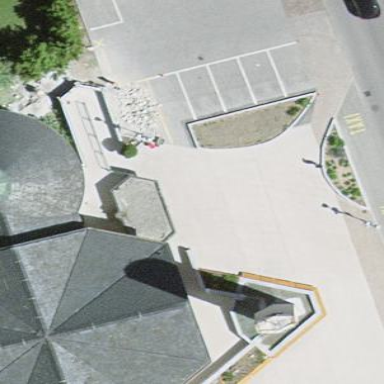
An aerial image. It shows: Parking area with surface.